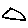
Label: triangle